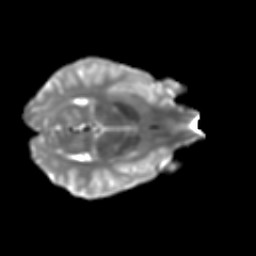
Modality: T2w
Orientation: axial
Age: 16
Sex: male
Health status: ill
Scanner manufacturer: ge
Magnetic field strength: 3 T
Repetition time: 6.987 s
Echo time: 0.0828 s